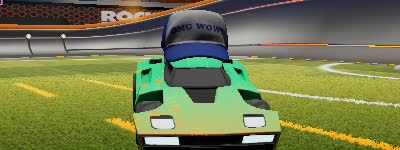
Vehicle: breakout